Aerial crown-view tile of a tropical tree (Barro Colorado Island, Panama), acquired 20250915:
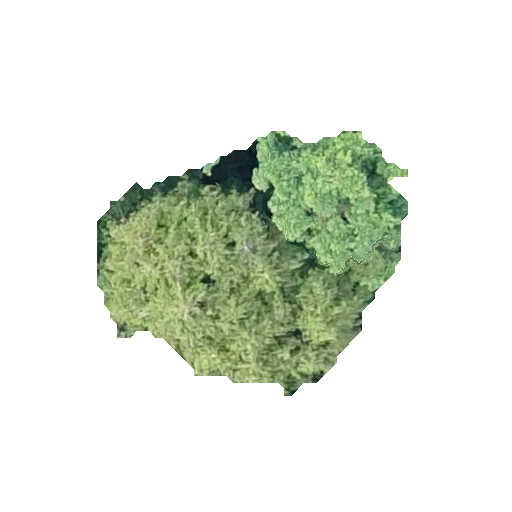
Species: Quararibea stenophylla
GBIF accepted scientific name: Quararibea stenophylla
Crown area: 82.605 m²